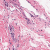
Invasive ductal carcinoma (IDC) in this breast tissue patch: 0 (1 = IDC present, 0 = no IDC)